Field crop: tomato
Growth stage: 1
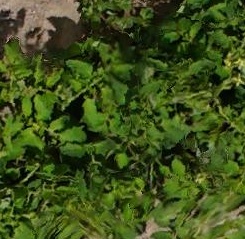
Species: tomato